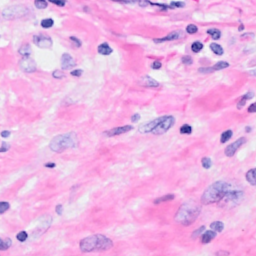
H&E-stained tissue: Breast